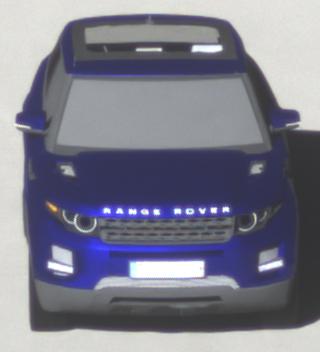
Make: Land Rover
Model: Range Rover Evoque 2.0 Si4
Detailed model: Range Rover Evoque (I)
Model produced from: 2011/08
Model produced until: 2013/11
Doors: 5
Color: blue
Road condition: dry road
Daytime: morning or afternoon
Contrast: high contrast